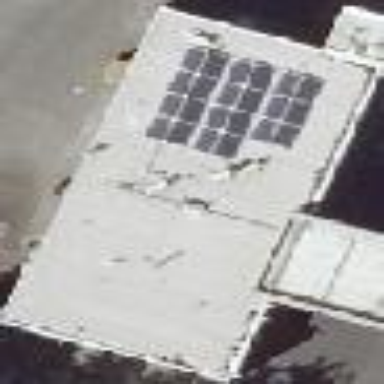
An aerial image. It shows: Building with CNG fuel station.